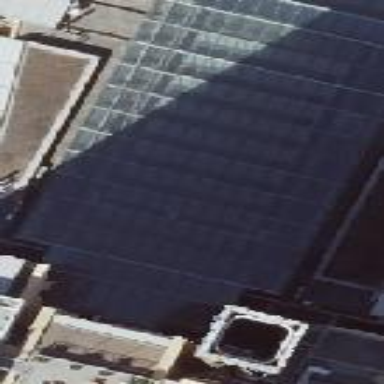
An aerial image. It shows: Building with flat glass roof.